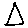
Label: triangle